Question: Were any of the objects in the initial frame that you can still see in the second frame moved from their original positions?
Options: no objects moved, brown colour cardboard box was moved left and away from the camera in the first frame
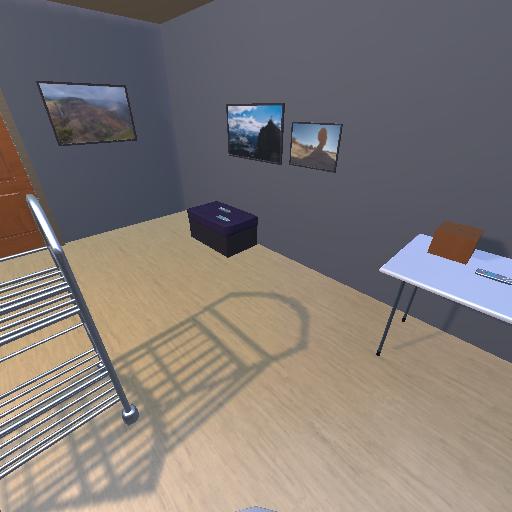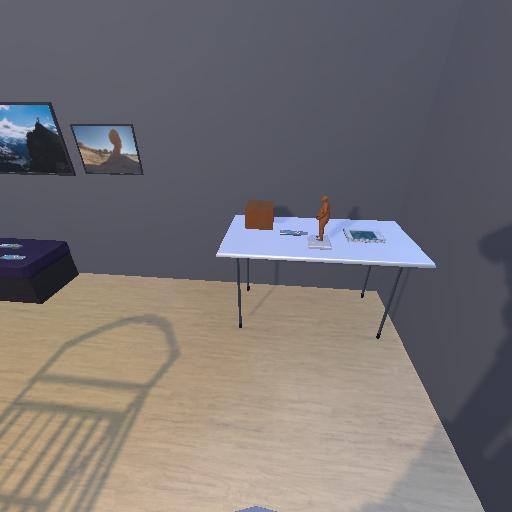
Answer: no objects moved